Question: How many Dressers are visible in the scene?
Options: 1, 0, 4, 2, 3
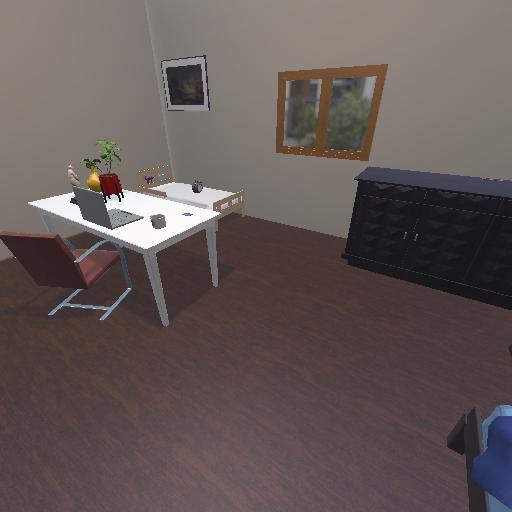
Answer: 1